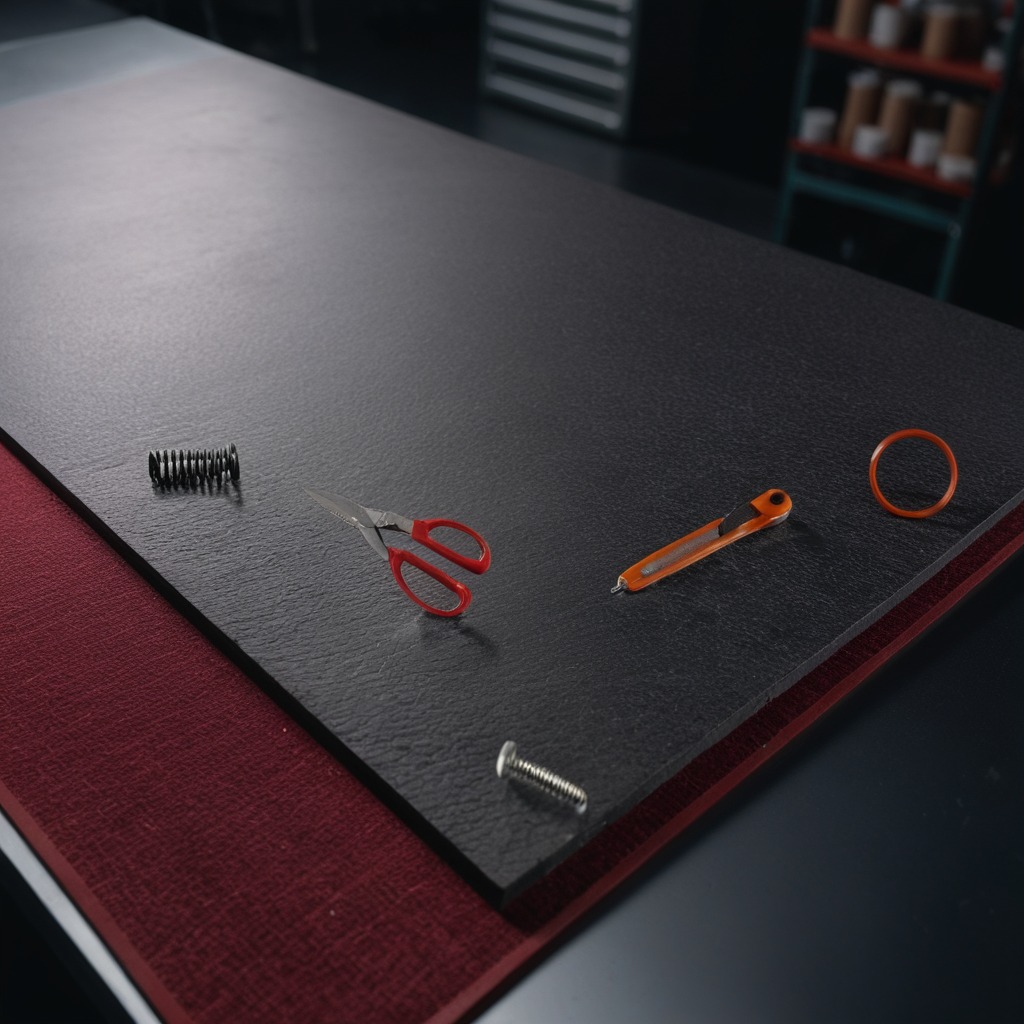
A rubber Oring, a utility knife, a metal machine screw, a coiled metal spring, and a pair of scissors are lying on a clean granite tabletop covered with a red rubber mat inside a workshop at night dim ambient light soft shadows worn but beneath the mat.